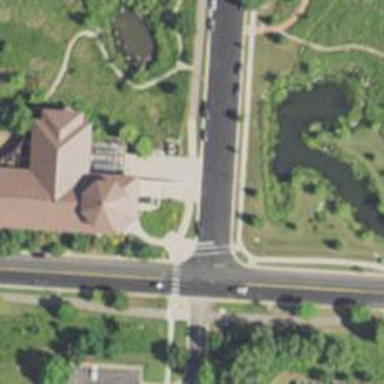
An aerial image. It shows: Path.